Question: I am working on a simple search interface in a MyISAM table in MySQL, that is implementing the 'MATCH'/'AGAINST' procedures.
It seems to work alright at first glance, but upon further inspection, it appears to have a bias towards shorter row length. I can only imagine this is because the score it is given must be higher, because the percentage of words matched is higher.
Here is the query to the MySQL database that I am using, and the results are from the application in the screenshot down below.
'''
SELECT
report,
status,
GROUP_CONCAT(DISTINCT status) AS statuses,
GROUP_CONCAT(DISTINCT docID) AS docIDs,
GROUP_CONCAT(DISTINCT analyst) AS analysts,
GROUP_CONCAT(DISTINCT region) AS regions,
GROUP_CONCAT(DISTINCT country) AS countries,
GROUP_CONCAT(DISTINCT topic) AS topics,
GROUP_CONCAT(DISTINCT date) AS dates,
MAX(date) AS date,
MIN(date) AS mindate,
MAX(docID) AS docID,
GROUP_CONCAT(DISTINCT event) AS events,
GROUP_CONCAT(DISTINCT rule) AS rules,
GROUP_CONCAT(DISTINCT link SEPARATOR ' ') AS links,
GROUP_CONCAT(DISTINCT province) AS provinces,
MATCH (
region, country, province, topic, event
)
AGAINST (
'toxic china'
) AS score
FROM search_reports
GROUP BY report
ORDER BY score DESC
'''
For simplicity's sake, I have just left in the 'AGAINST' as a constant while I am working out this issue. Currently it is set to only search for 'toxic china'. Thus it is unexpected that some results that don't contain China are being ranked higher than those that do contain that particular search keyword.

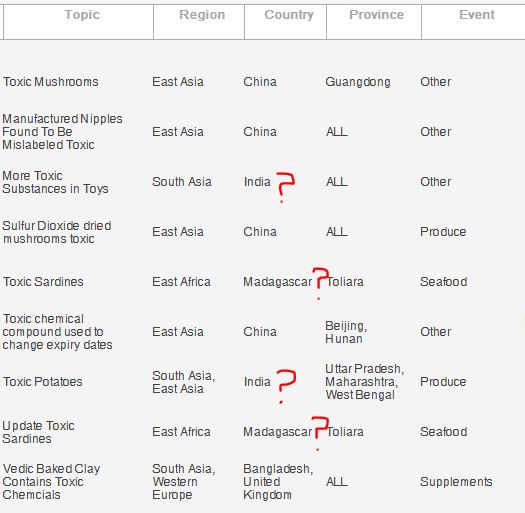
Answer: You may want to try IN BOOLEAN MODE like so:
'''
AGAINST (
'toxic china' IN BOOLEAN MODE
)
'''
as this should just be a true / false match on the term